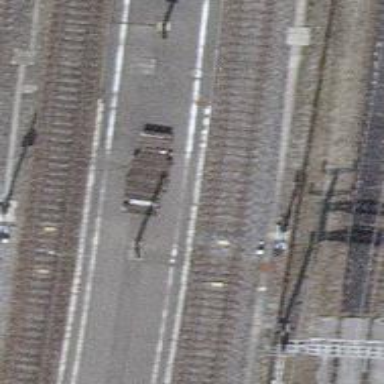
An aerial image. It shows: Railway signal.